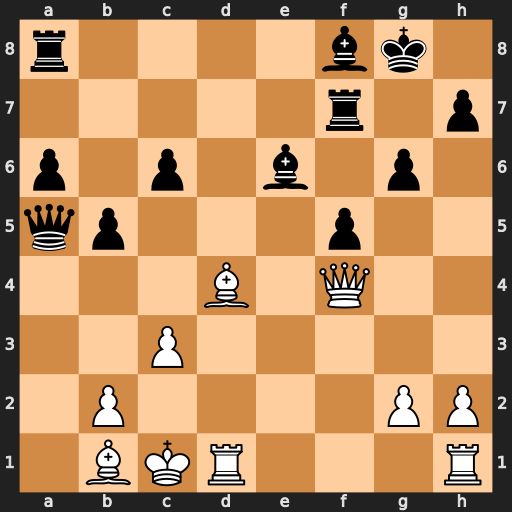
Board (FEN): r4bk1/5r1p/p1p1b1p1/qp3p2/3B1Q2/2P5/1P4PP/1BKR3R
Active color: w
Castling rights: -
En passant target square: -
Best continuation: Qe5 Bh6+ Rd2 Bxd2+ Kxd2